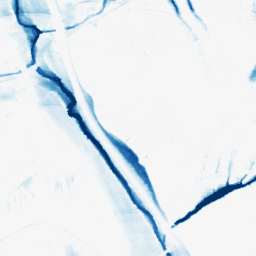
Category: morphological
Decomposition family: morphological_ellipse
Decomposition parameters: operation: closing
width: 10
height: 50
Upsampling method: quartic
Upsampling parameters: scale: 2
Upsampling scale: 2